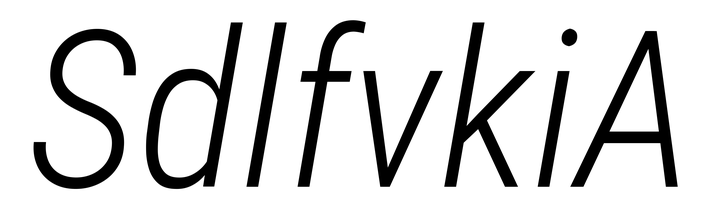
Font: Roboto-Italic_Condensed_Light_Italic